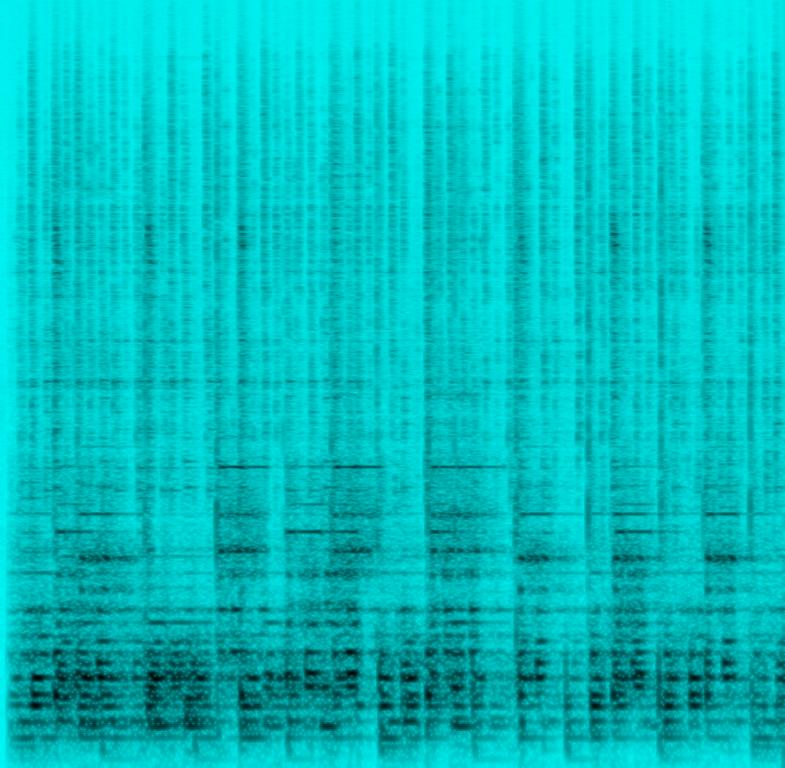
This is an electronic music jam using a drum machine. The touchpads on the drum machine are used to perform chopped-up melodic pad sounds by tapping on them. Since this is an amateur recording, the finger tapping sounds can be heard as well. This piece could be used to lift low-resolution samples from to use in beat-making.